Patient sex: M
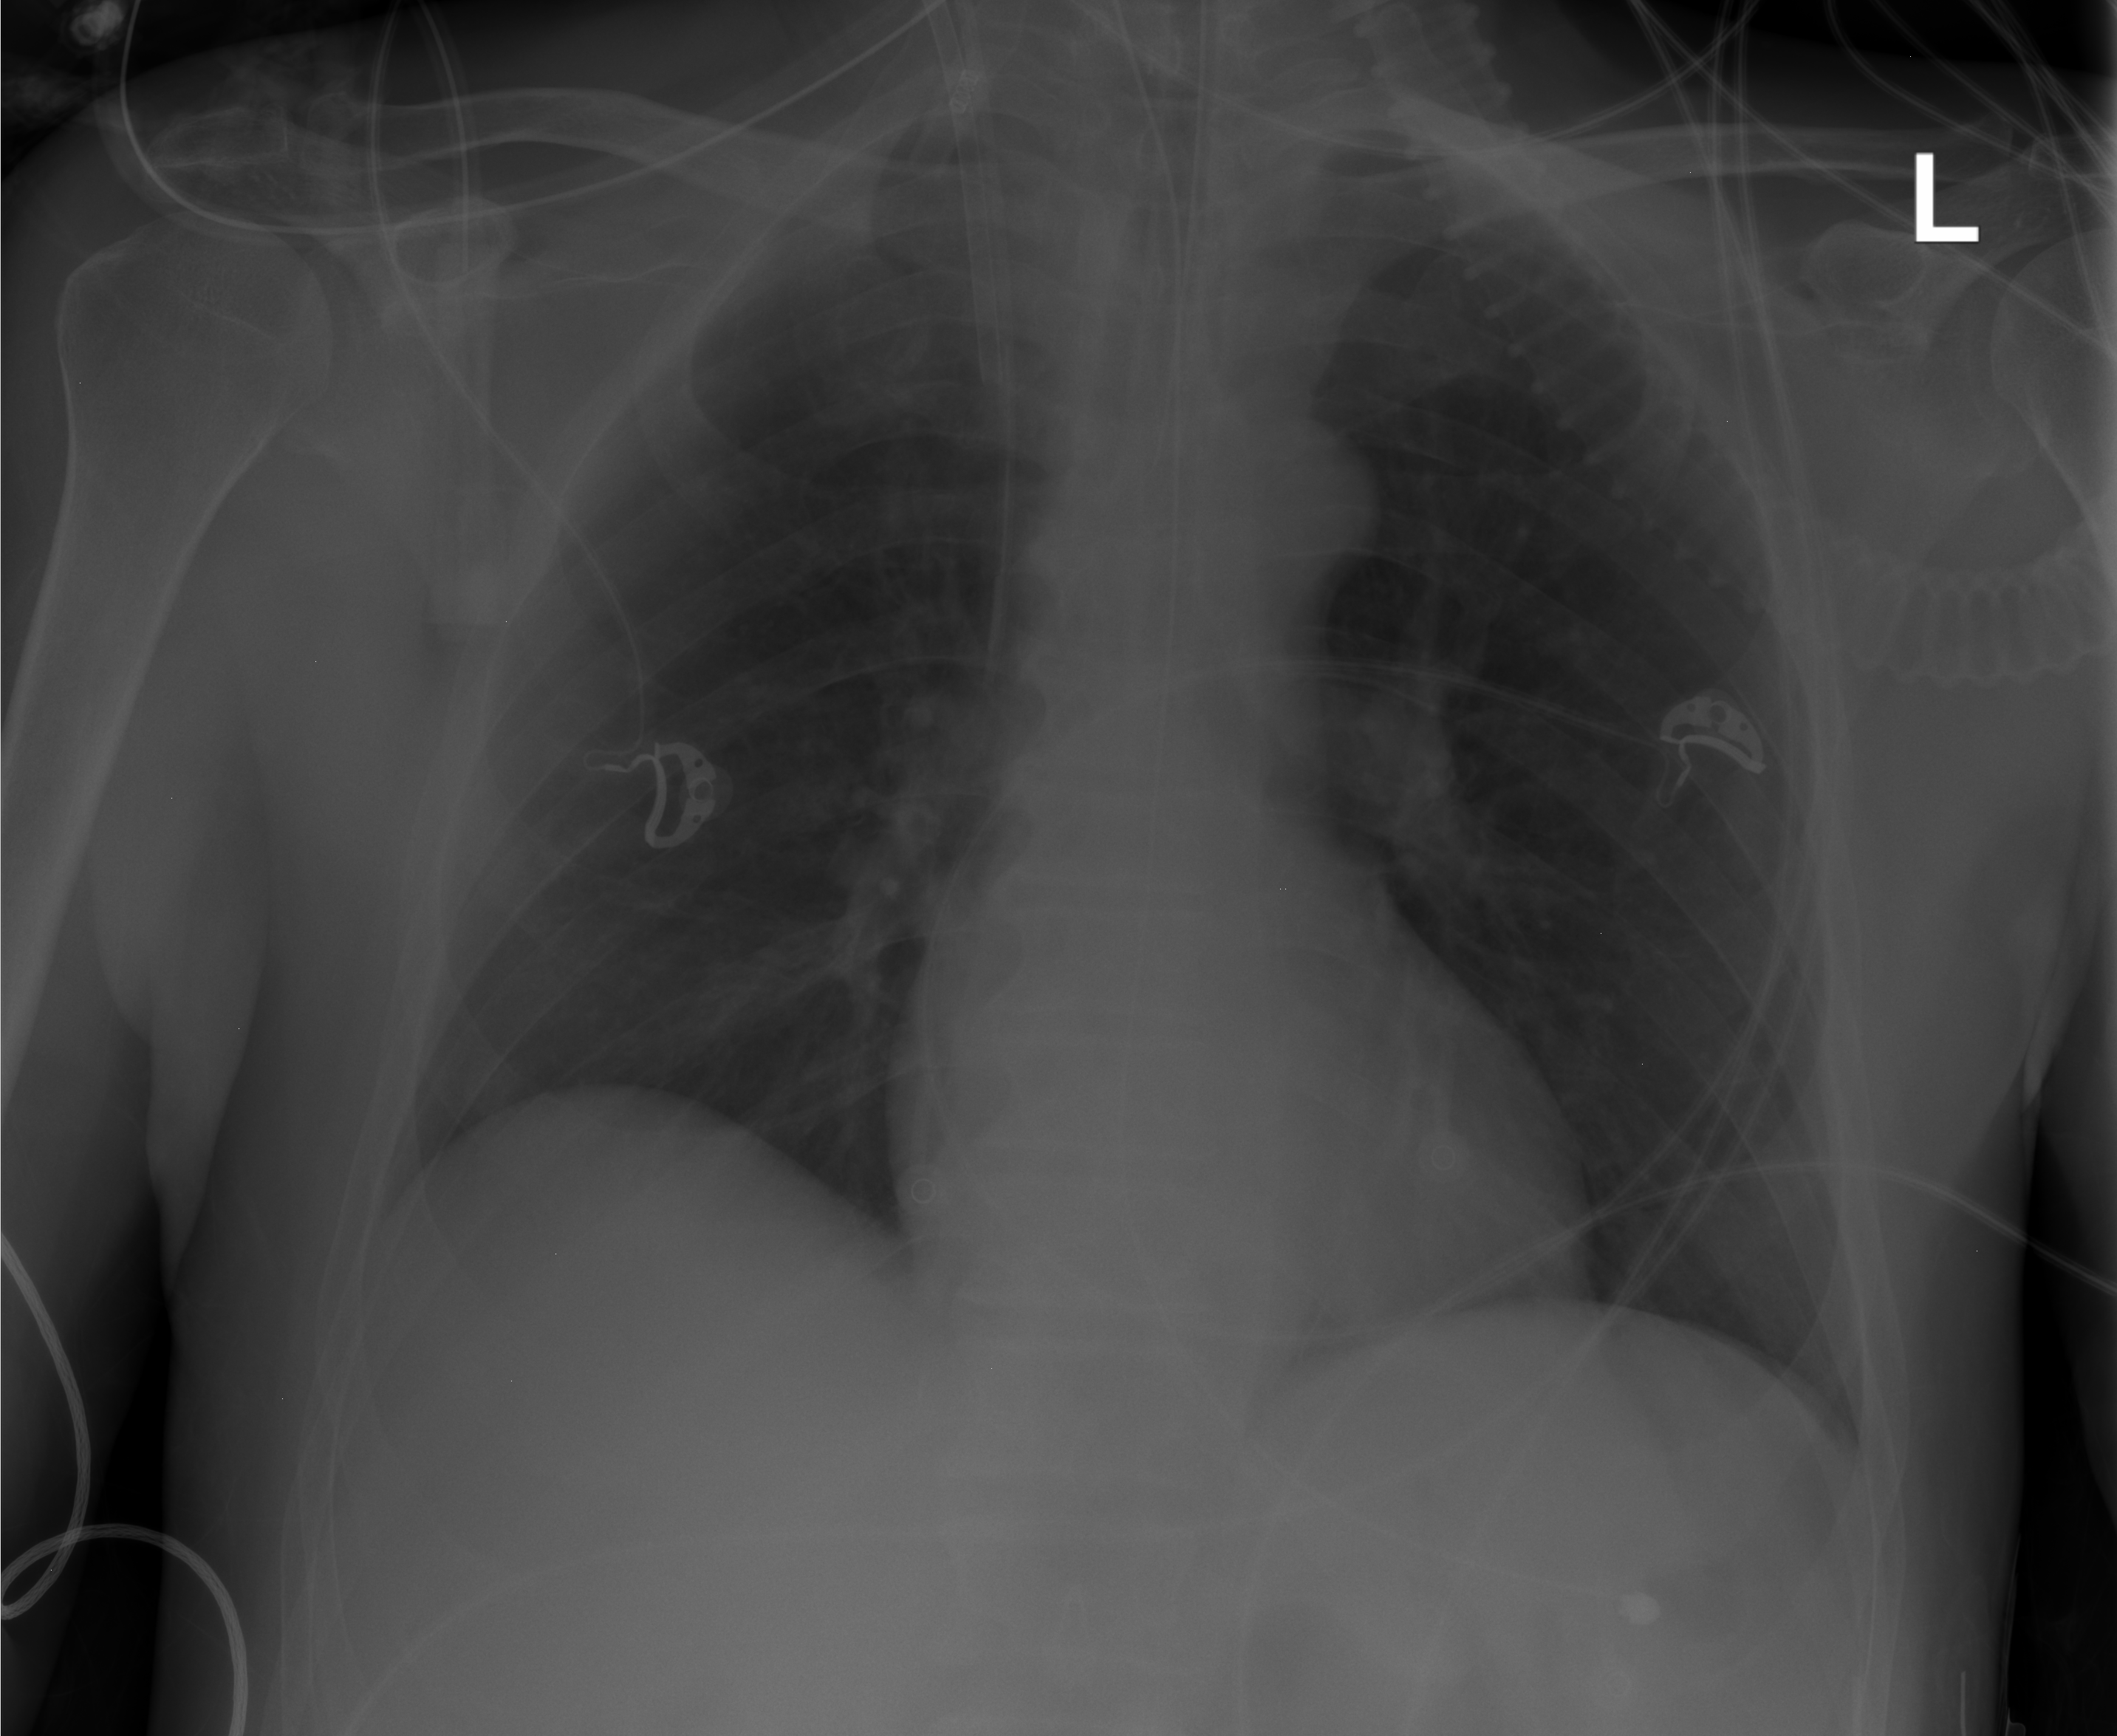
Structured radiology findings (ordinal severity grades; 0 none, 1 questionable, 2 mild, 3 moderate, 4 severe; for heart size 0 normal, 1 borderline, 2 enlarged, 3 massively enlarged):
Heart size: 2
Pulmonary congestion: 0
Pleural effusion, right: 0
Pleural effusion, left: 0
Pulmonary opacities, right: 0
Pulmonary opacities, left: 0
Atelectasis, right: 1
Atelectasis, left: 1